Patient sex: M
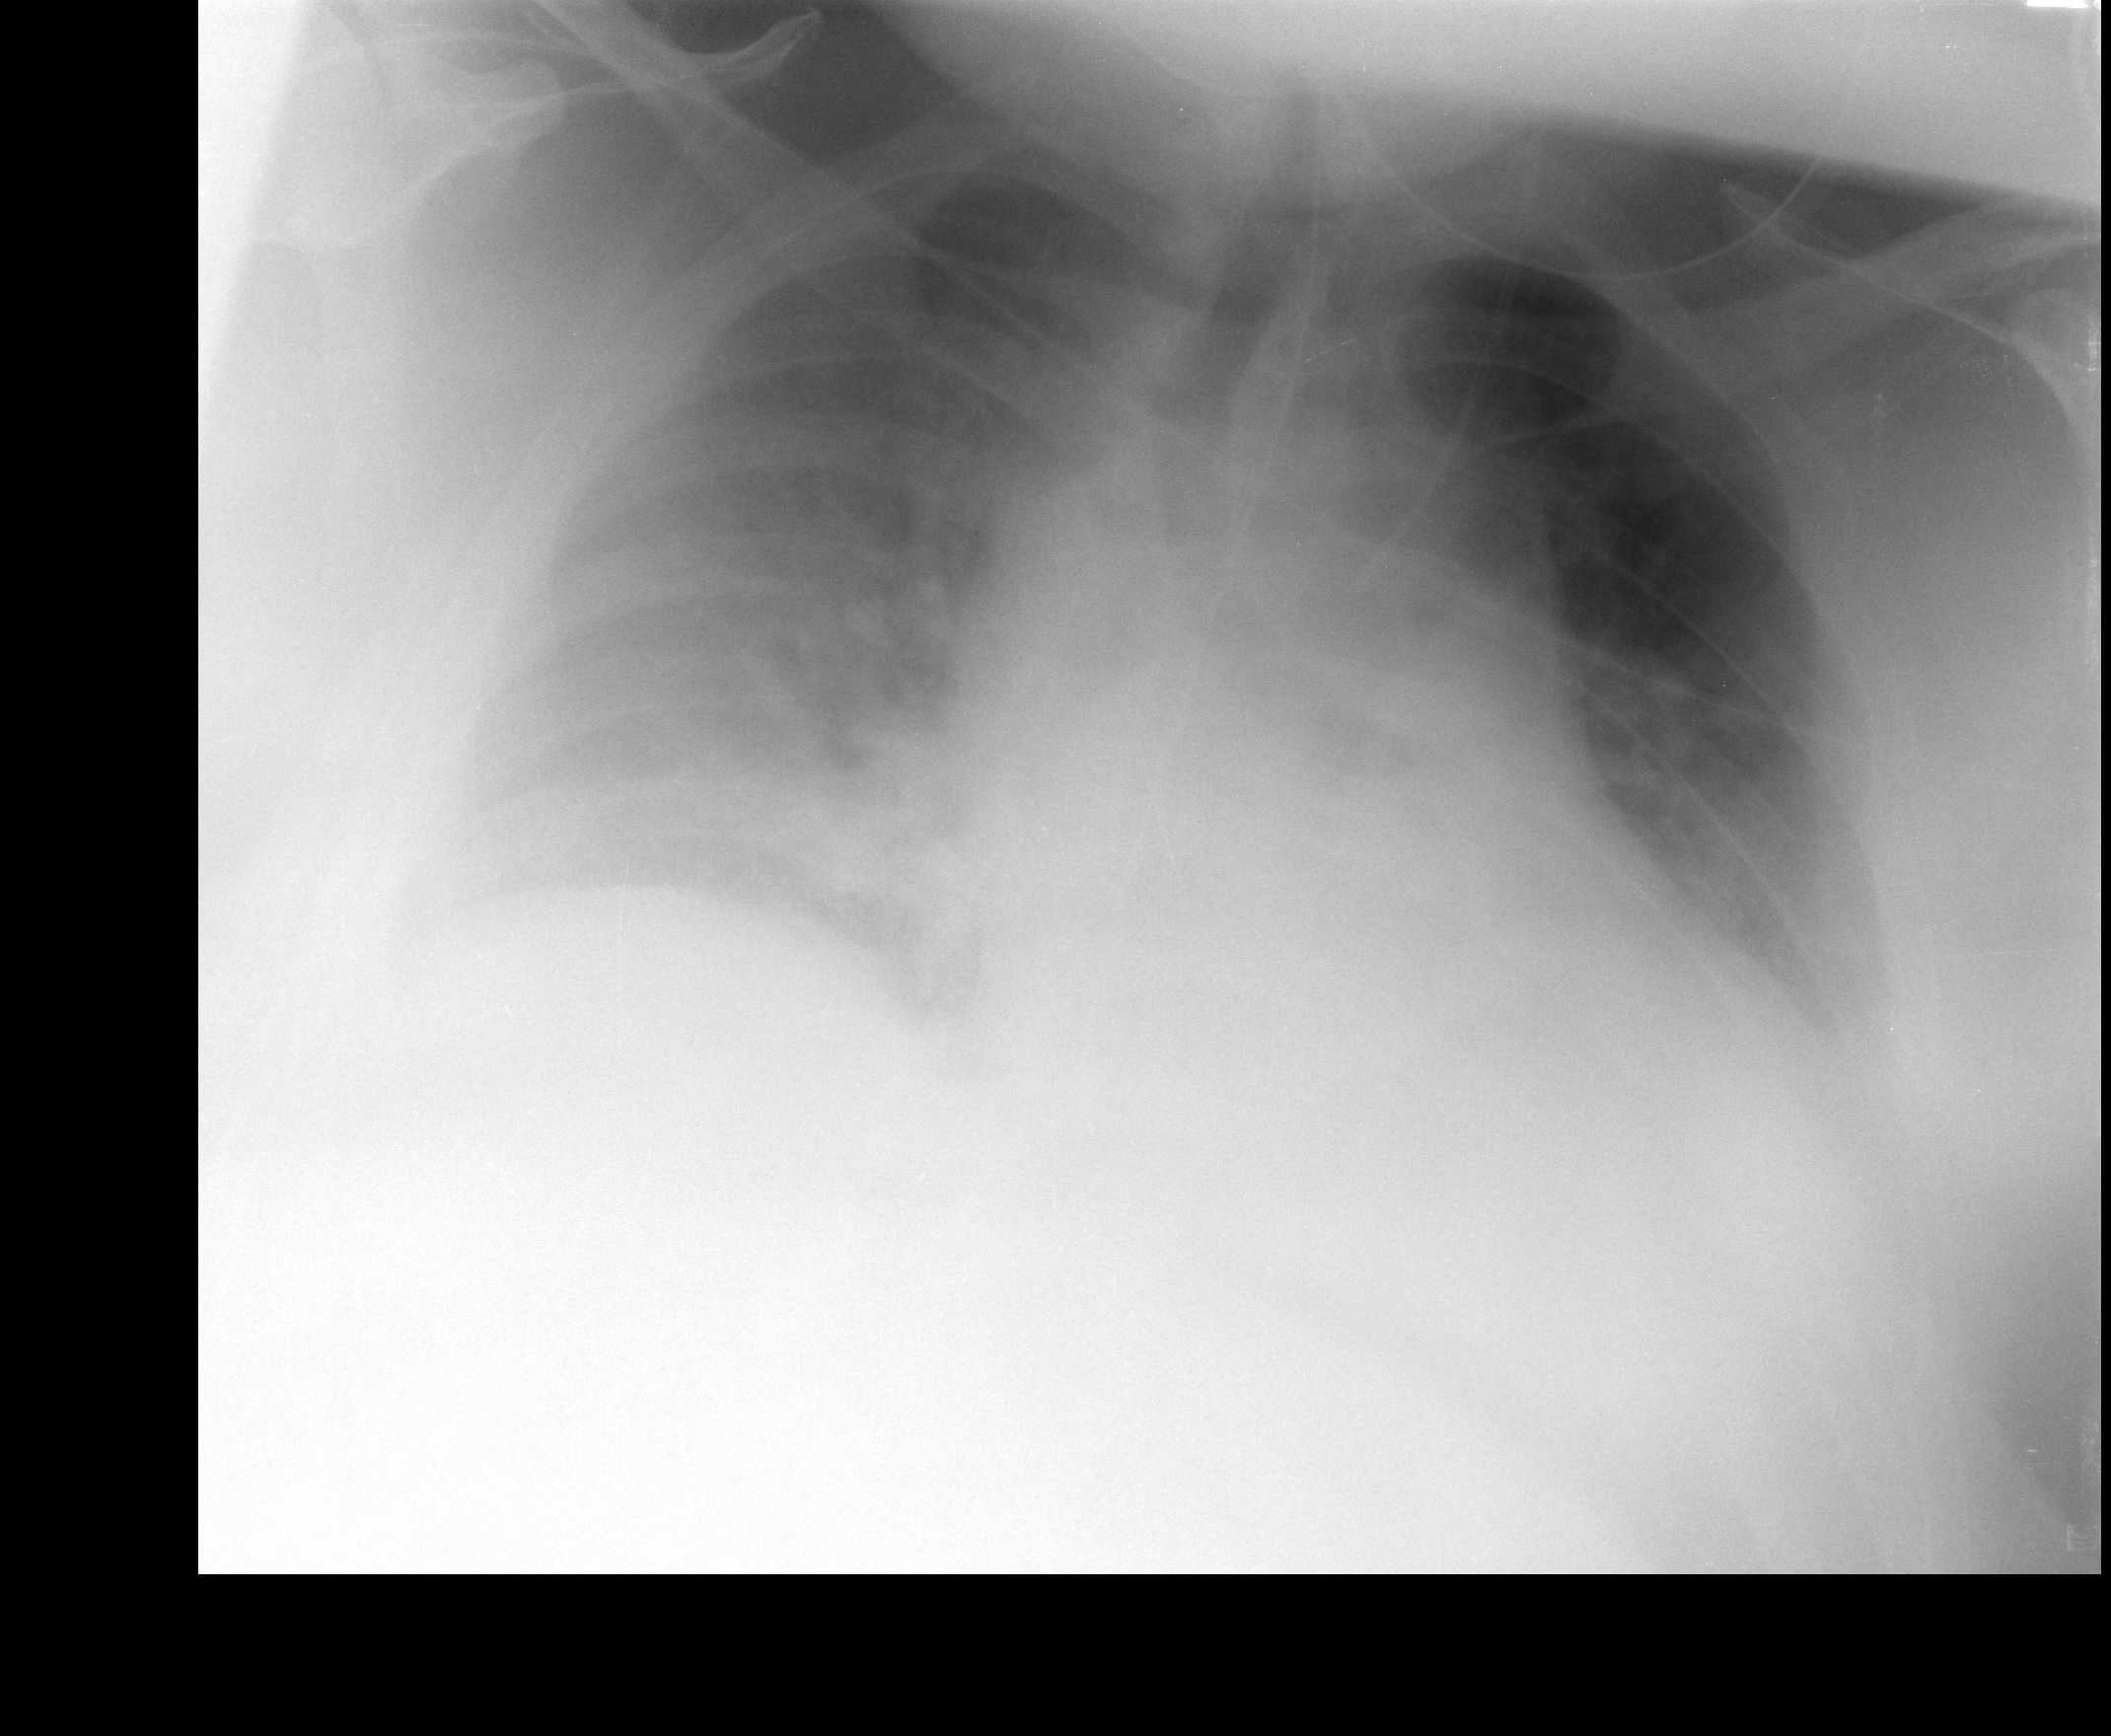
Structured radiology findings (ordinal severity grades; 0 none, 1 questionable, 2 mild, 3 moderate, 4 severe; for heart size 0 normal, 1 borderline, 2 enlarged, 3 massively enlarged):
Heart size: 0
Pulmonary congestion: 2
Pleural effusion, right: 2
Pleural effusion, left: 2
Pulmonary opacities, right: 1
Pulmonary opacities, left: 1
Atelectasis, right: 2
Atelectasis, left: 2